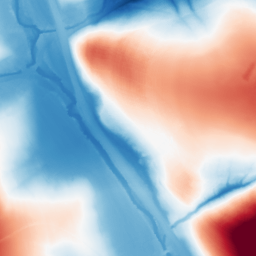
Category: morphological
Decomposition family: morphological
Decomposition parameters: operation: average
size: 100
Upsampling method: quadratic
Upsampling parameters: scale: 2
Upsampling scale: 2